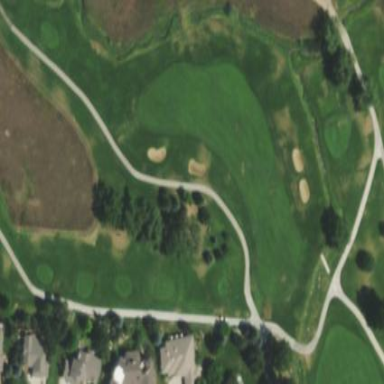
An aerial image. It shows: Grassy area designated as golf fairway.